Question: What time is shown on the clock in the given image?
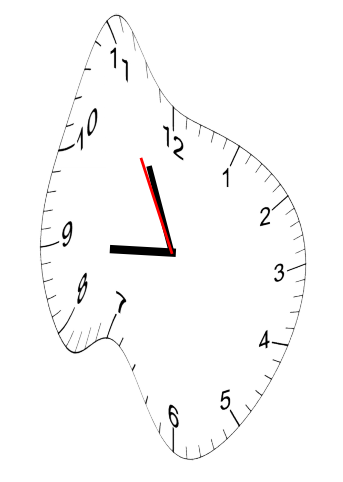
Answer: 08:55:55